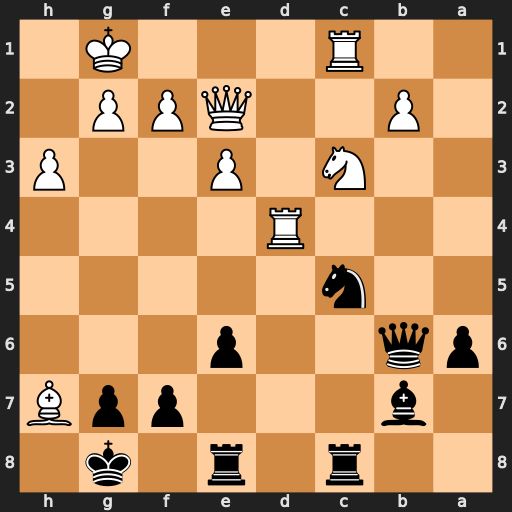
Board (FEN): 2r1r1k1/1b3ppB/pq2p3/2n5/3R4/2N1P2P/1P2QPP1/2R3K1
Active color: b
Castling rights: -
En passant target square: -
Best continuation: Kxh7 Rh4+ Kg8